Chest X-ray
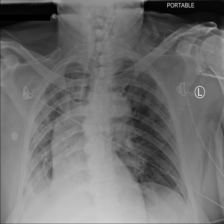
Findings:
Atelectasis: negative
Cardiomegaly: negative
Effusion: negative
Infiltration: negative
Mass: negative
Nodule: negative
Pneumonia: negative
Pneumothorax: negative
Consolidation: negative
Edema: negative
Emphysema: negative
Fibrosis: negative
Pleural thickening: negative
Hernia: negative